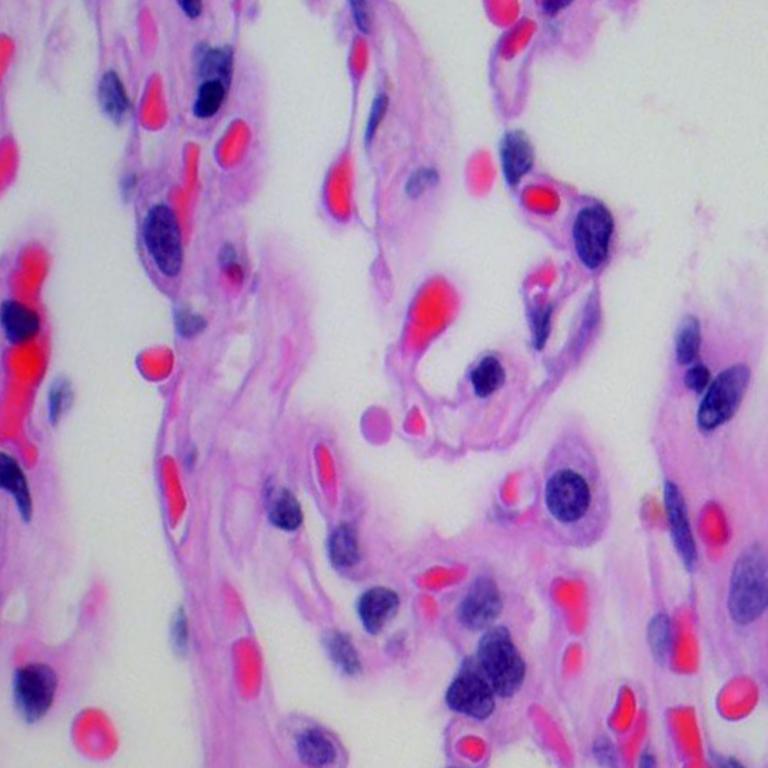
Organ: lung
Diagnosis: benign